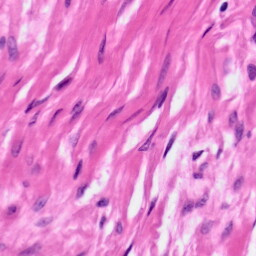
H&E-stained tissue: Ovarian